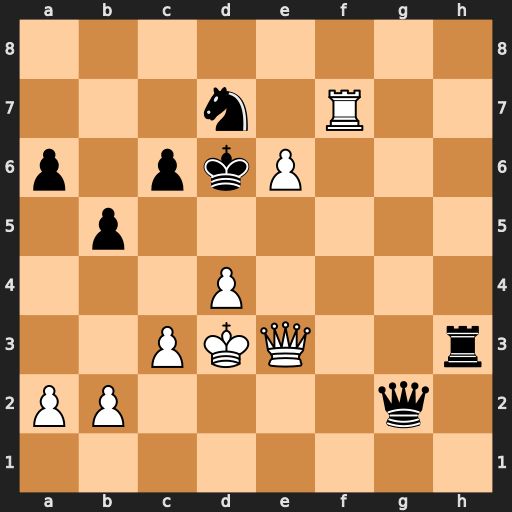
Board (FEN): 8/3n1R2/p1pkP3/1p6/3P4/2PKQ2r/PP4q1/8
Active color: w
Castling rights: -
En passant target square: -
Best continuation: Rxd7#